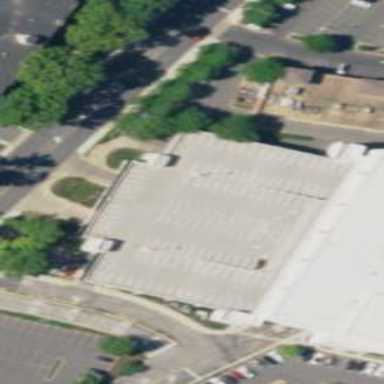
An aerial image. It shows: Garage building component.